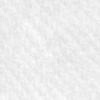
Label: no_change